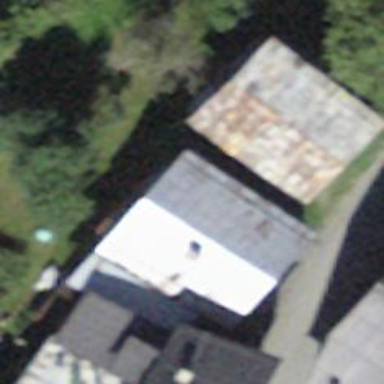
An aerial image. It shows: Shed.